Aerial crown-view tile of a tropical tree (Barro Colorado Island, Panama), acquired 20240918:
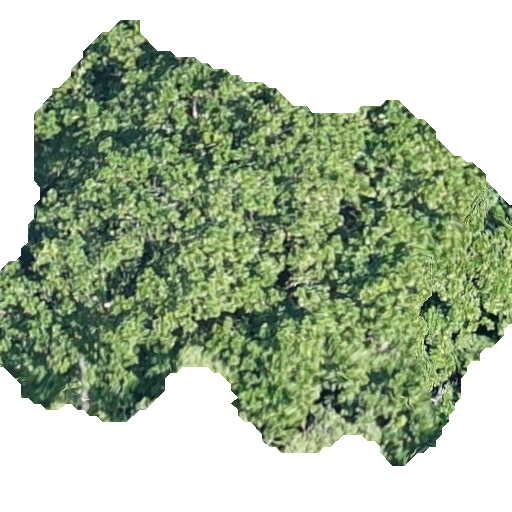
Species: Anacardium excelsum
GBIF accepted scientific name: Anacardium excelsum
Crown area: 255.782 m²